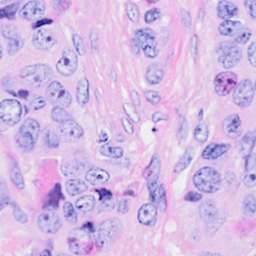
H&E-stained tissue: Breast